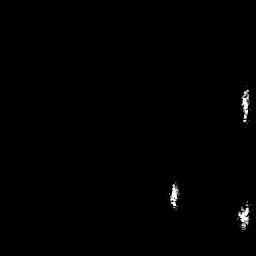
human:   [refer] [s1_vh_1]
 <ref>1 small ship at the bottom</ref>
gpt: <box>[[66, 73, 69, 81, 0]]</box>

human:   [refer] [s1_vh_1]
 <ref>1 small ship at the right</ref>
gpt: <box>[[93, 35, 97, 47, 0]]</box>